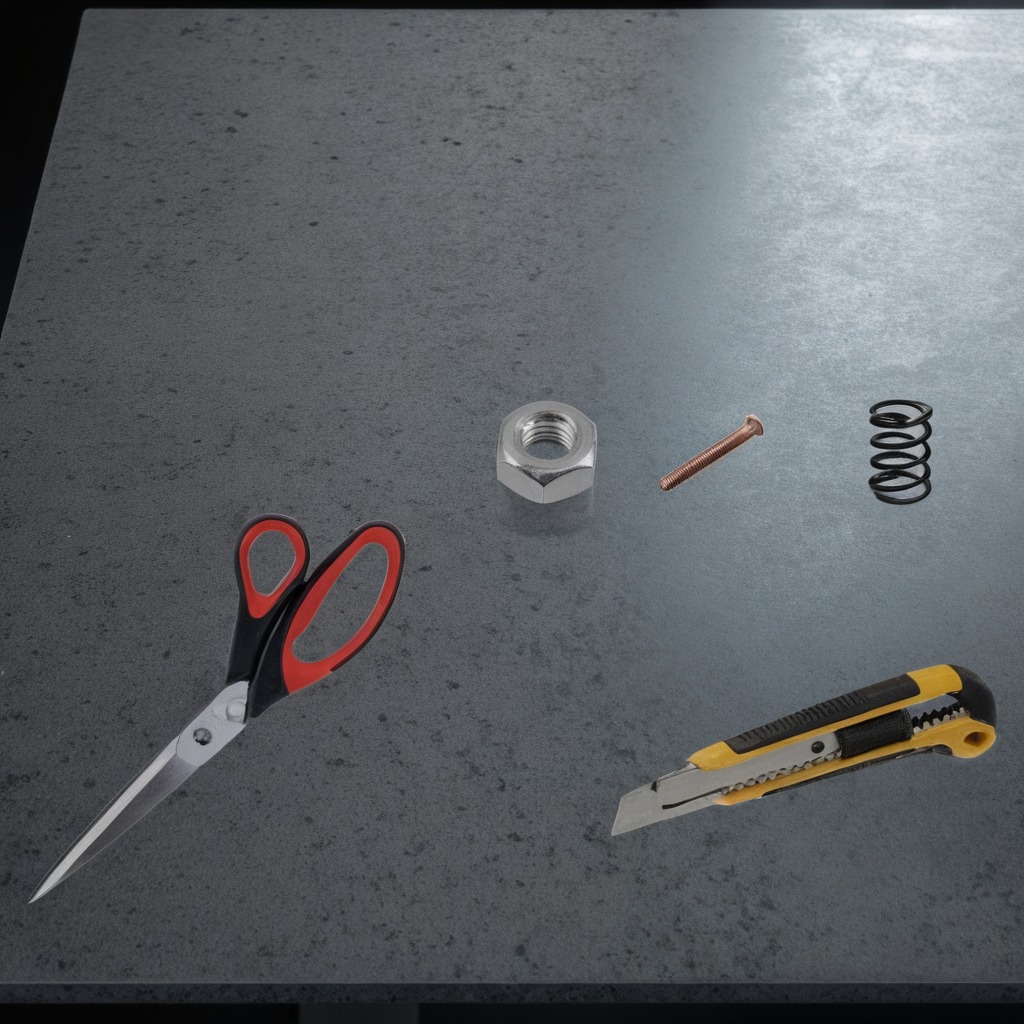
A utility knife, a metal machine screw, a coiled metal spring, a metal nut, and a pair of scissors are lying on the clean granite table inside a workshop at night.